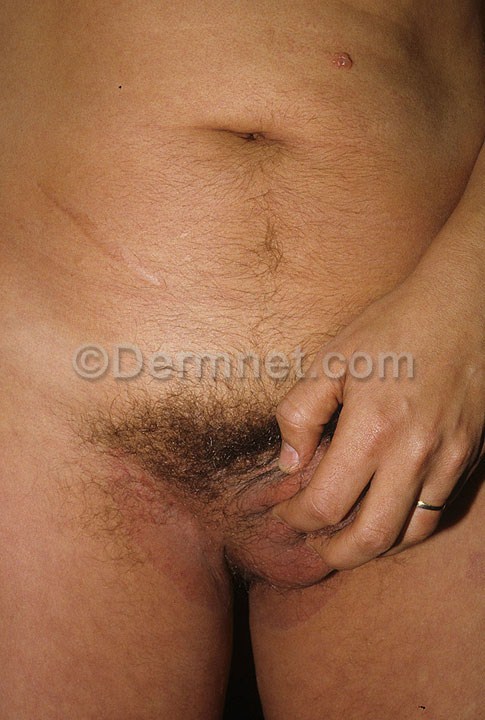
Disease: Tinea Ringworm Candidiasis and other Fungal Infections